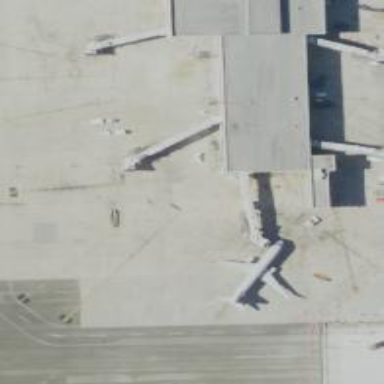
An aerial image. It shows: Airport gate.